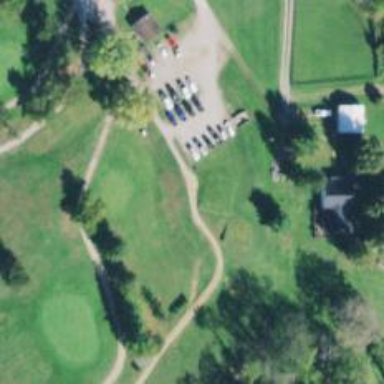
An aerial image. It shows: Path for both roads and golfers.